Question: There are many themes in NetBeans with black (or dark) background. But how can I do black backgroung in project-navigation panel

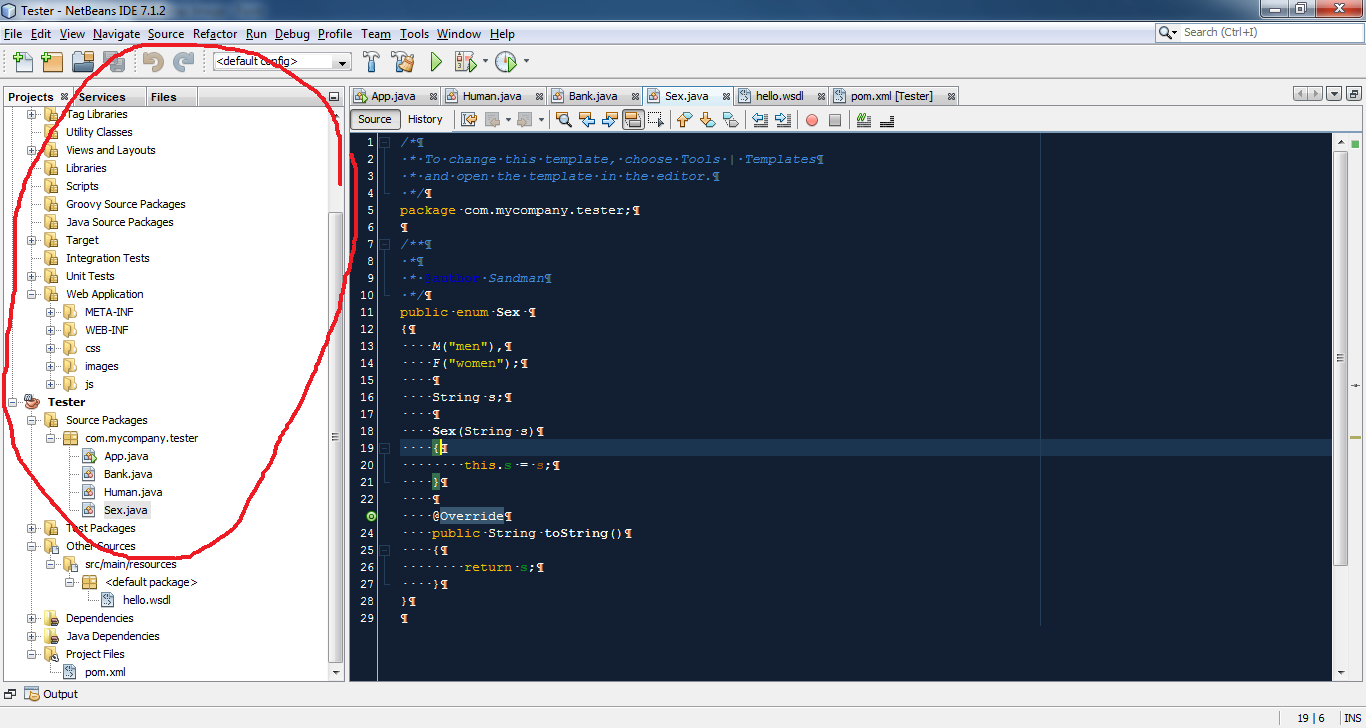
Answer: It is not possible to do this with netbeans themes. You are using windows, so you can change the windows theme (for linux it would be the GTK theme) to achieve this. But this will reflect to other applications you are using.